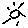
Label: sun